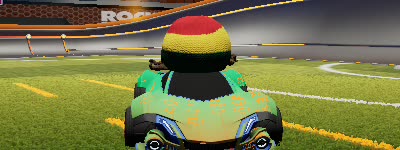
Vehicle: werewolf